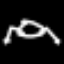
Label: frog